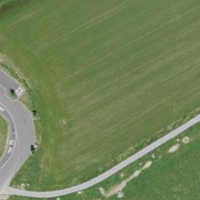
EUNIS habitat code: 52
Species observed at this site:
Clinopodium vulgare
Cirsium arvense